Question: Here is my code for spinner_style.xml
'''
<item><layer-list>
<item><shape>
<gradient android:angle="90" android:endColor="#B3BBCC" android:startColor="#E8EBEF" android:type="linear" />
<stroke android:width="1dp" android:color="#000000" />
<corners android:radius="4dp" />
<padding android:bottom="3dp" android:left="3dp" android:right="3dp" android:top="3dp" />
</shape></item>
<item ><bitmap android:gravity="bottom|right" android:src="@drawable/spinner_arrow" />
</item>
</layer-list></item>
'''
style.xml
'''
<resources>
<!-- Base application theme. -->
<style name="AppTheme" parent="Theme.AppCompat.Light.DarkActionBar">
<!-- Customize your theme here. -->
<item name="colorPrimary">@color/colorPrimary</item>
<item name="colorPrimaryDark">@color/colorPrimaryDark</item>
<item name="colorAccent">@color/colorAccent</item>
</style>
<style name="spinner_style">
<item name="android:layout_width">match_parent</item>
<item name="android:layout_height">wrap_content</item>
<item name="android:background">@drawable/spinner_style</item>
<item name="android:layout_margin">10dp</item>
<item name="android:paddingLeft">8dp</item>
<item name="android:paddingRight">20dp</item>
<item name="android:paddingTop">5dp</item>
<item name="android:paddingBottom">5dp</item>
<item name="android:popupBackground">#DFFFFFFF</item>
</style>
'''
And in my activity layout I am using spinner as:
'''
<Spinner
android:id="@+id/spinner"
style="@style/spinner_style" />
'''
But I am not getting the required design. Here is the layout image for the given code. The spinner is covering the whole screen instead of height as wrap_ content:

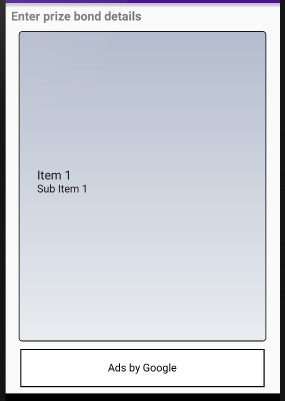
Answer: I need to add change
'''
<item name="android:layout_height">wrap_content</item>
'''
to
'''
<item name="android:layout_height">30dp</item>
'''
in style.xml. Though I still don't know why wrap content is not working here.